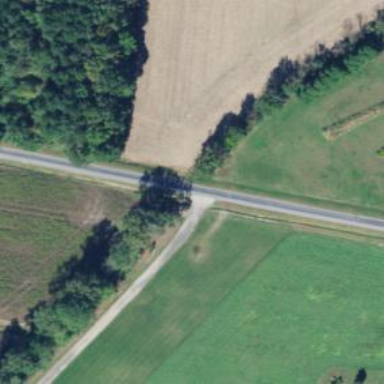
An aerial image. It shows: Tertiary road.